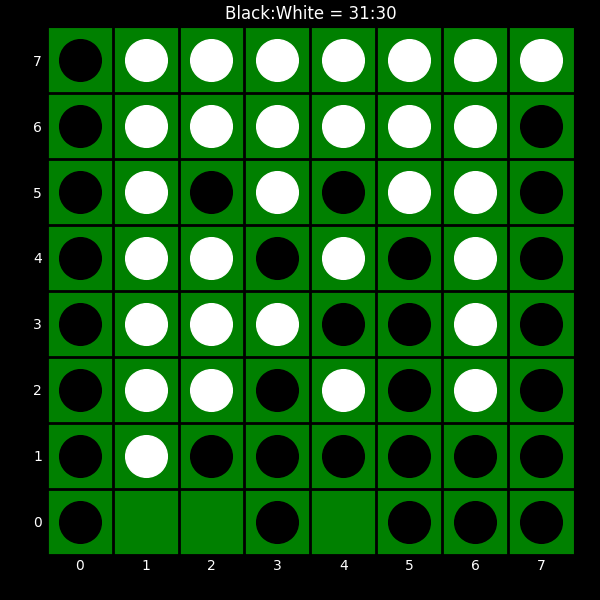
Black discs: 31
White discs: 30